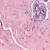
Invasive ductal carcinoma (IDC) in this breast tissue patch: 0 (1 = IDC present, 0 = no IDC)